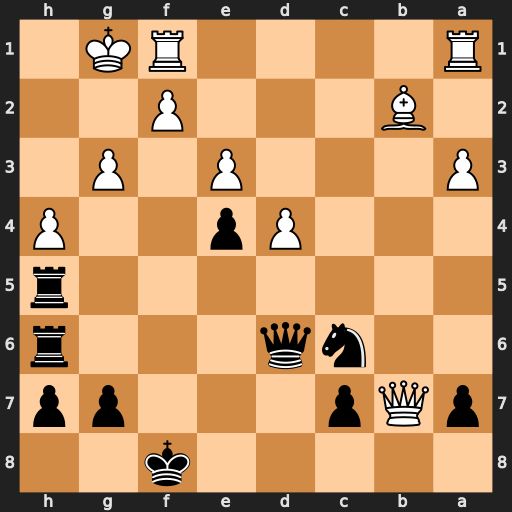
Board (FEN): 5k2/pQp3pp/2nq3r/7r/3Pp2P/P3P1P1/1B3P2/R4RK1
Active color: b
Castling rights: -
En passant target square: -
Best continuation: Rxh4 Qc8+ Ke7 gxh4 Qg6+ Kh2 Rxh4+